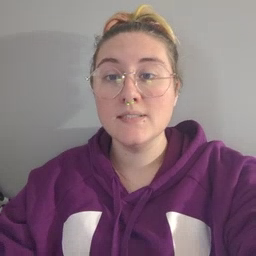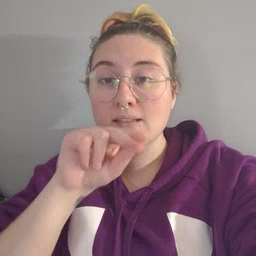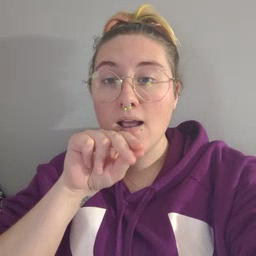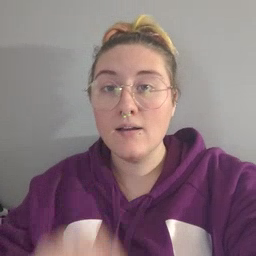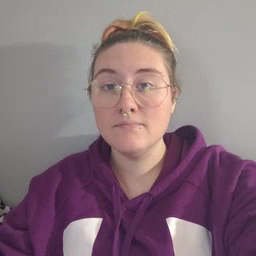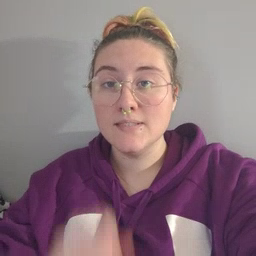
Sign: duck